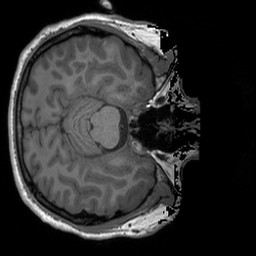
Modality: T1w
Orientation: axial
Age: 26
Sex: male
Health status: healthy
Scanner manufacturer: siemens
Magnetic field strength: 3 T
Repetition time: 1.9 s
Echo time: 0.00252 s